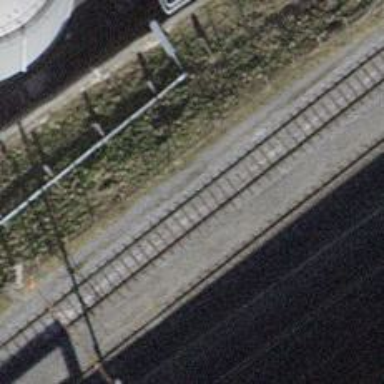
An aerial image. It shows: Railway switch.